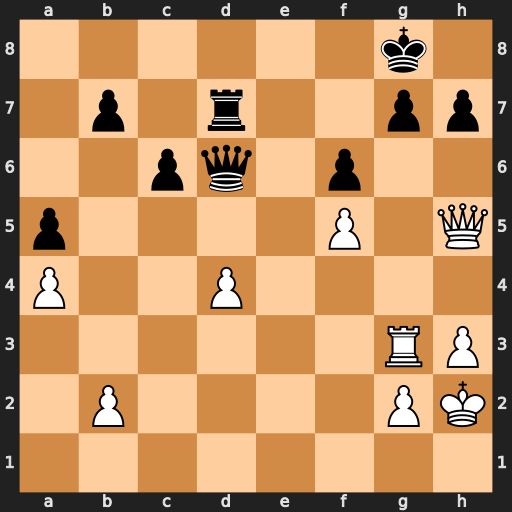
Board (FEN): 6k1/1p1r2pp/2pq1p2/p4P1Q/P2P4/6RP/1P4PK/8
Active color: w
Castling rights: -
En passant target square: -
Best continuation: Qe8+ Qf8 Qxd7